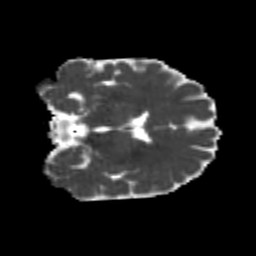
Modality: MD
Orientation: coronal
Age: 23
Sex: male
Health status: healthy
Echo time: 0.074 s